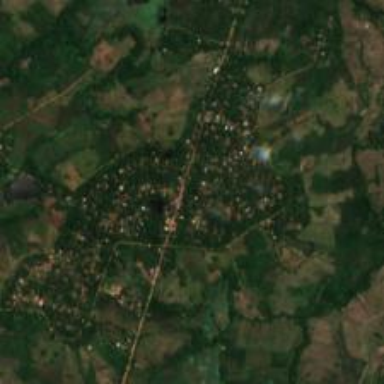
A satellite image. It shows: Village area.